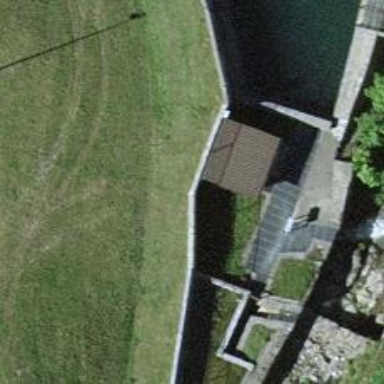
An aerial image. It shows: Retaining wall.